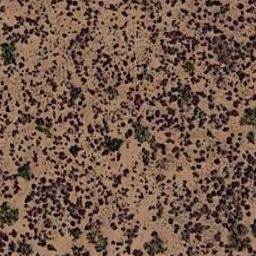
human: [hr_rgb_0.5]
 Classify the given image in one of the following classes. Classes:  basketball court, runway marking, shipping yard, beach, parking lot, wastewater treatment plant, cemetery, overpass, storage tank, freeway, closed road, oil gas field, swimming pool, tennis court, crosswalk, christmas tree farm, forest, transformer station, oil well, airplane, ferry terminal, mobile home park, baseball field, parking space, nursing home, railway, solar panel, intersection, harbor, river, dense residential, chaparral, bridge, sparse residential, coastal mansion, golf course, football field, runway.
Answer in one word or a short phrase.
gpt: chaparral